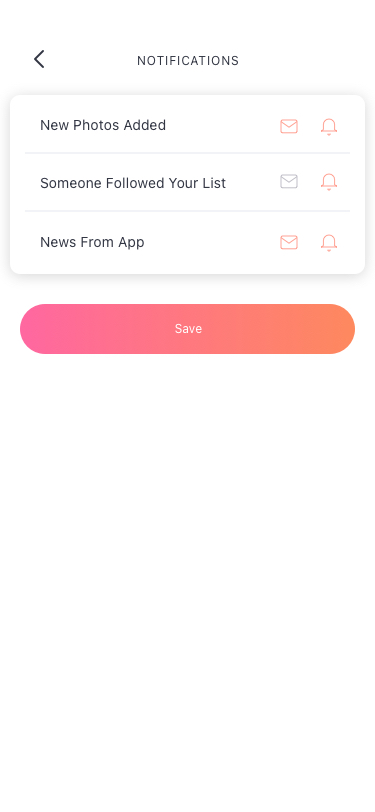
Text in this UI design:
News From App
Someone Followed Your List
New Lists Added
Notifications